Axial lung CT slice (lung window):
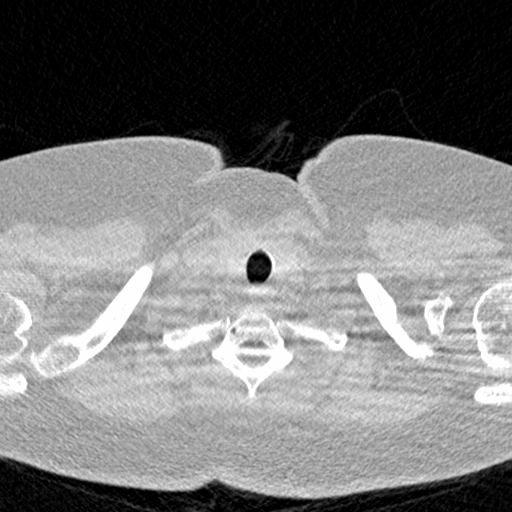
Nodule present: no